Group 1:
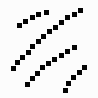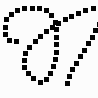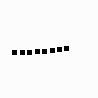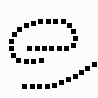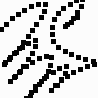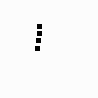
Group 2:
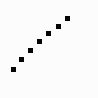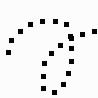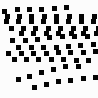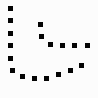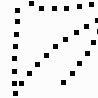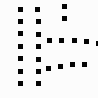
Rule separating the two groups: No dot is too far apart from another dot vs. at least one dot is far apart from all other dots.
Concepts: close to, collinear, curve_texture, far from, near_far, texture, together
Author: Giuseppe Insana